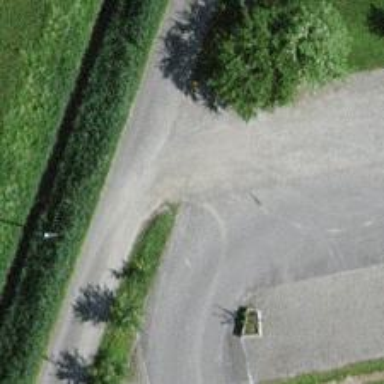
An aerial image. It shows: Asphalt parking aisle road for service vehicles.